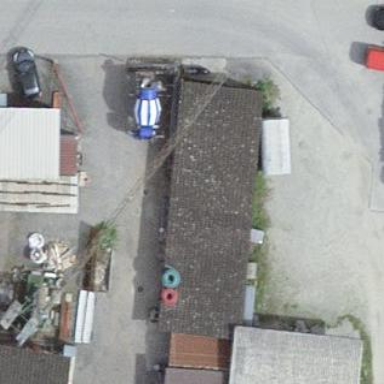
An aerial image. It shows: Industrial building.